Aerial crown-view tile of a tropical tree (Barro Colorado Island, Panama), acquired 20250124:
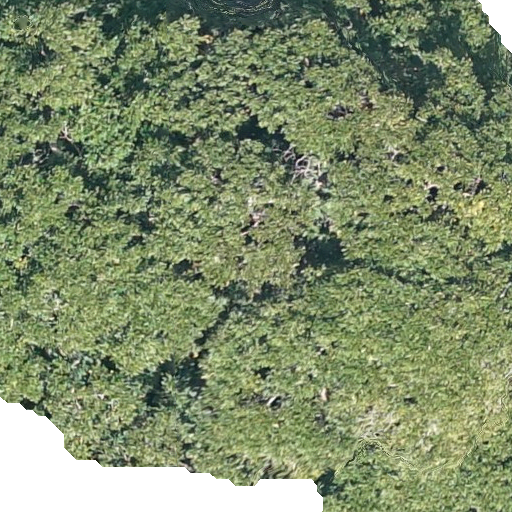
Species: Dipteryx oleifera
GBIF accepted scientific name: Dipteryx oleifera
Crown area: 581.124 m²